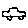
Label: car